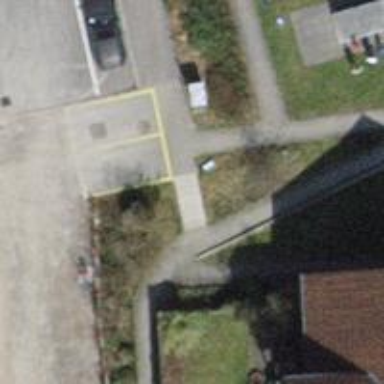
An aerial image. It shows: Concrete steps.